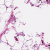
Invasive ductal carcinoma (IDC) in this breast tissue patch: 0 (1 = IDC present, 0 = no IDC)